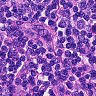
Metastatic tissue present: no